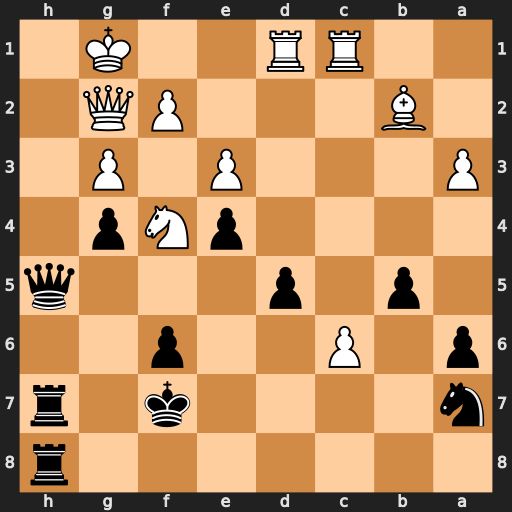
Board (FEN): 7r/n4k1r/p1P2p2/1p1p3q/4pNp1/P3P1P1/1B3PQ1/2RR2K1
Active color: b
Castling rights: -
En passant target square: -
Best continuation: Qh1+ Qxh1 Rxh1+ Kg2 R8h2#